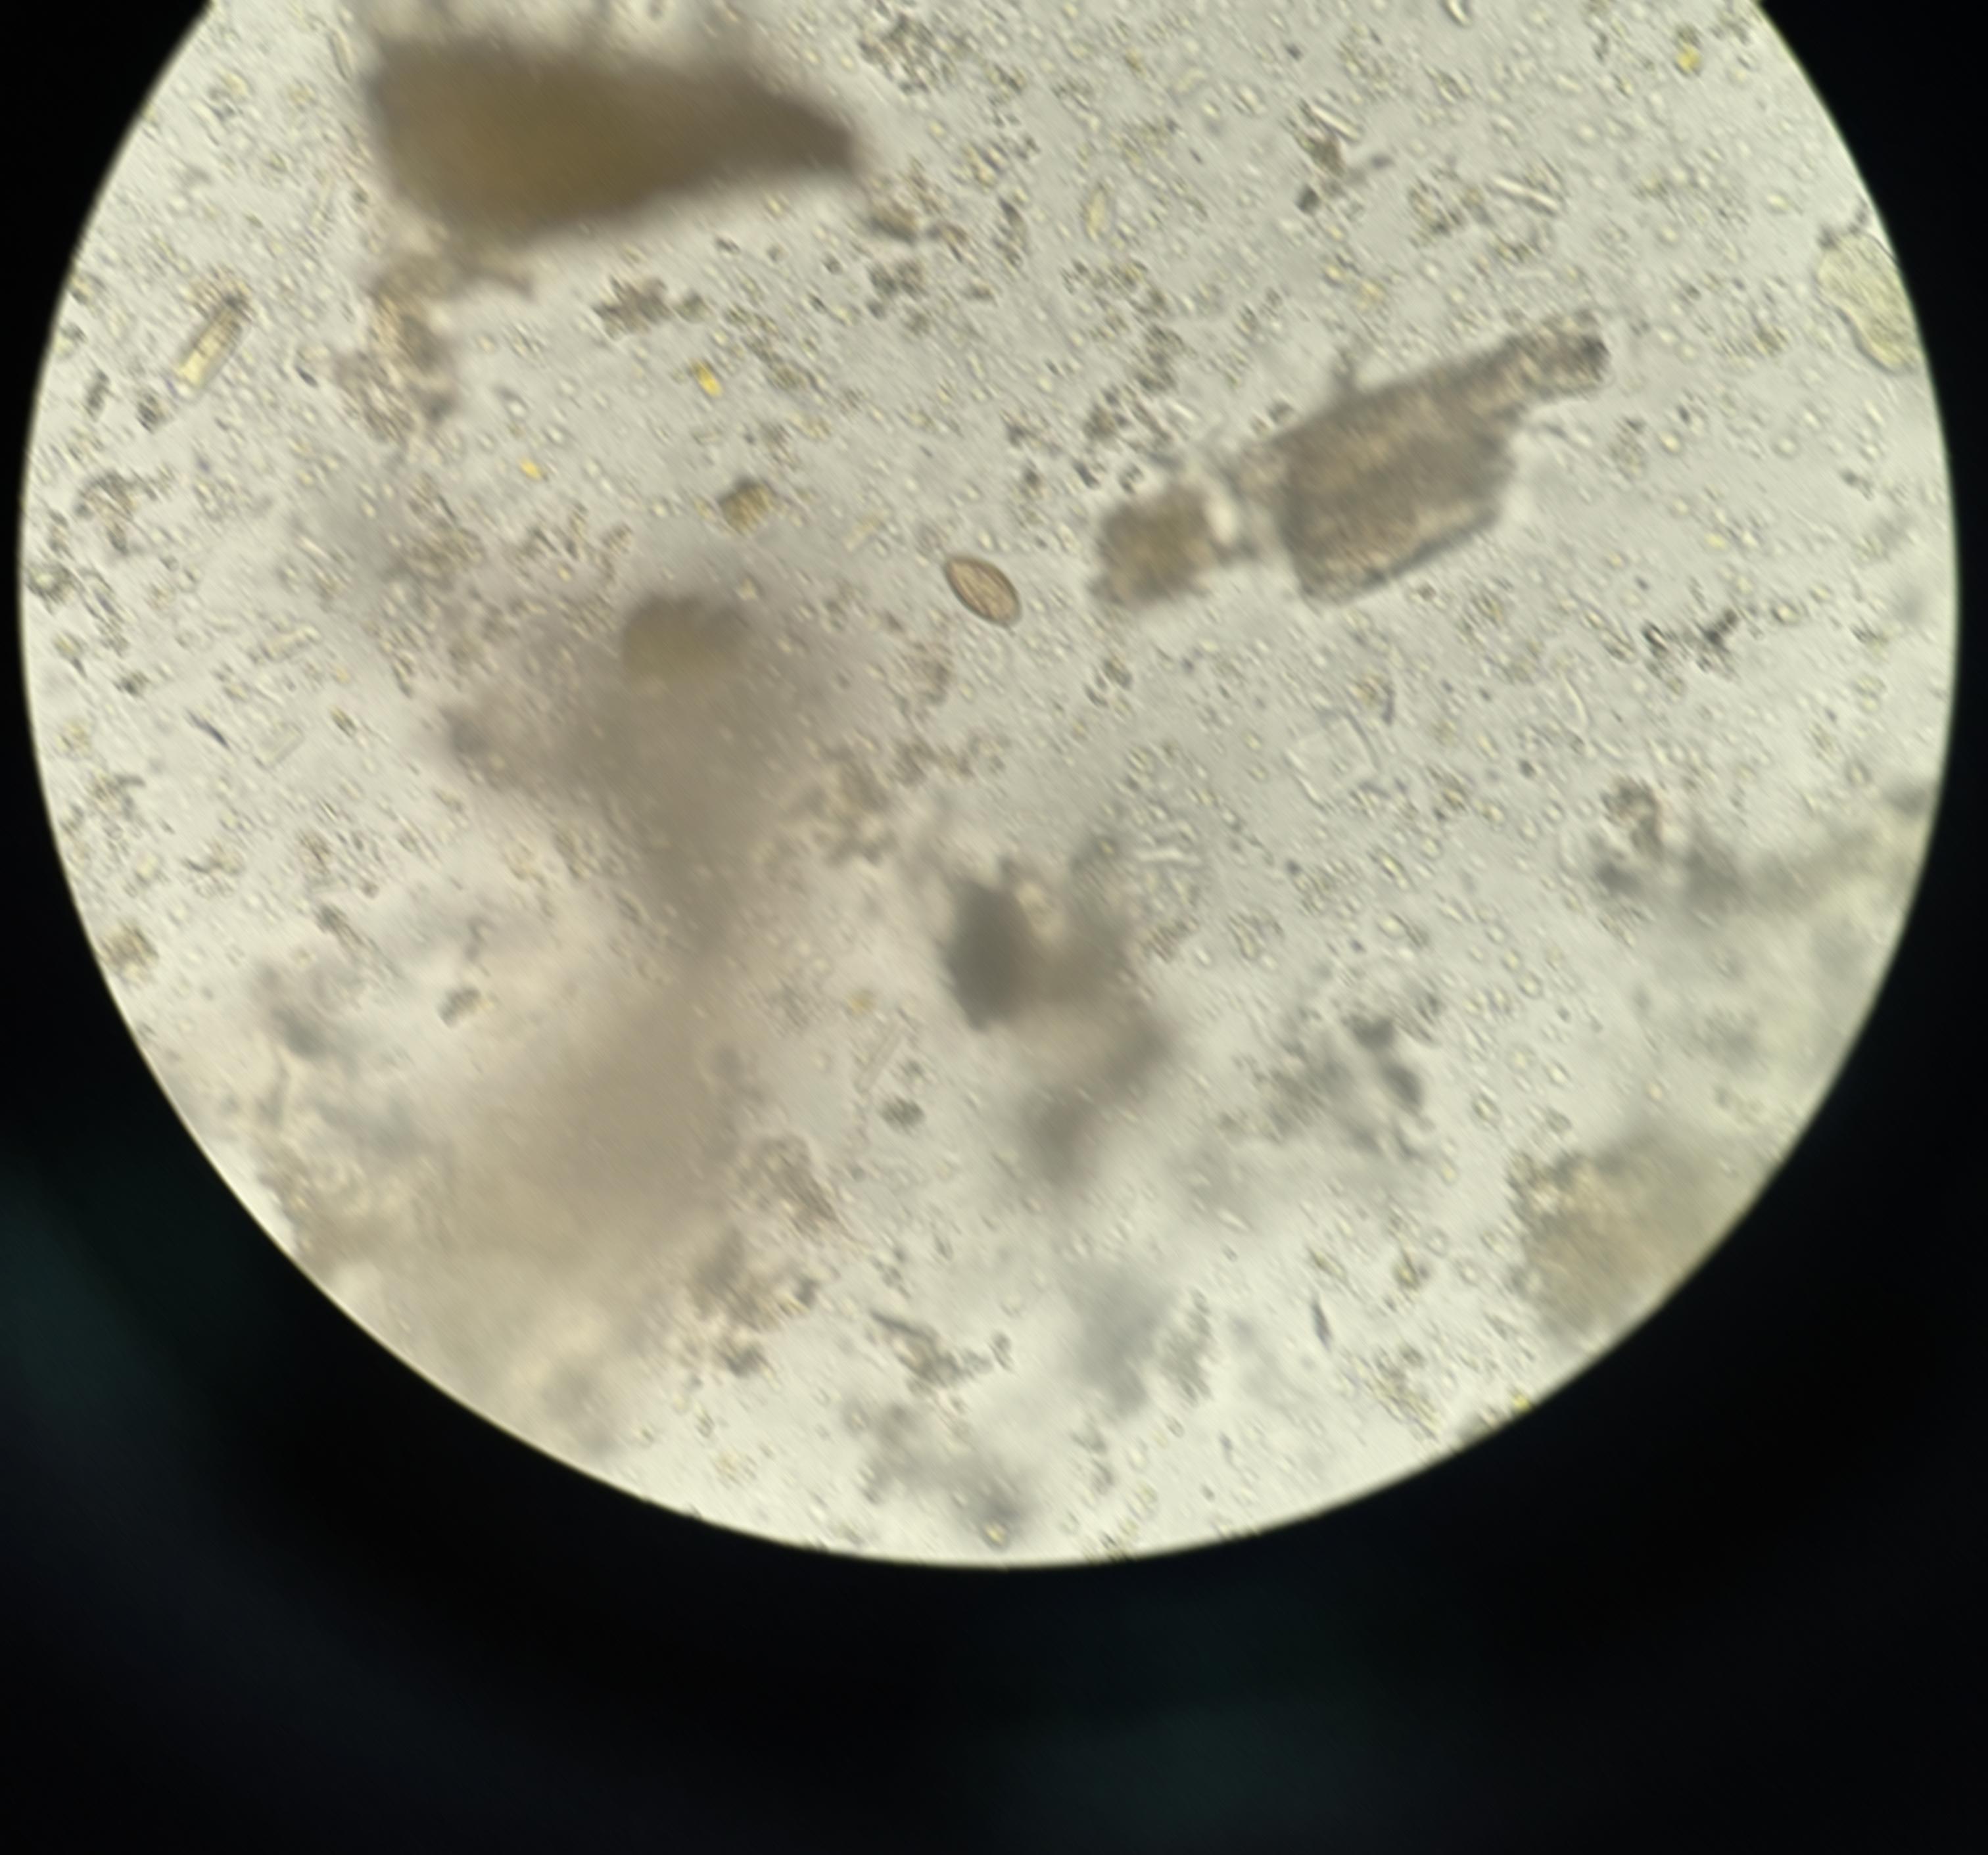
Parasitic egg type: Opisthorchis viverrine